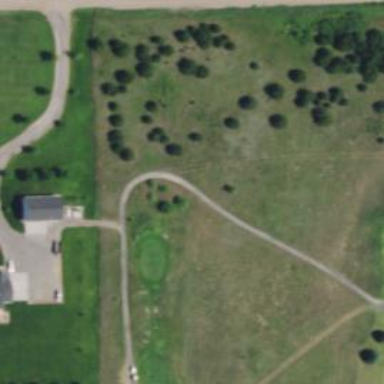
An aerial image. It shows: Golf tee.